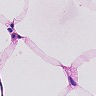
Metastatic tissue present: no